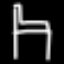
Label: chair